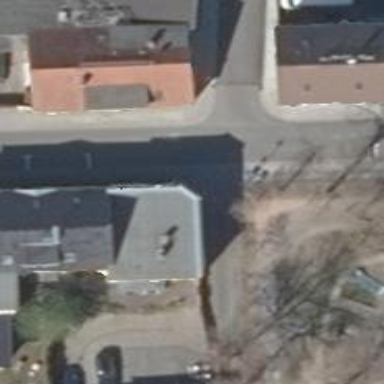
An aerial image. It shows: Car repair shop.